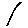
Label: line